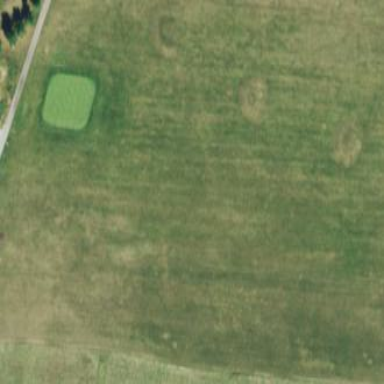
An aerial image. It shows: Grassy area designated as driving range for golf.